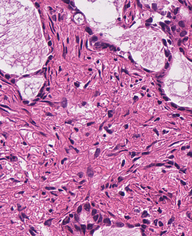
Tumor epithelial tissue: yes
Tumor-associated stroma tissue: yes
Normal tissue: no